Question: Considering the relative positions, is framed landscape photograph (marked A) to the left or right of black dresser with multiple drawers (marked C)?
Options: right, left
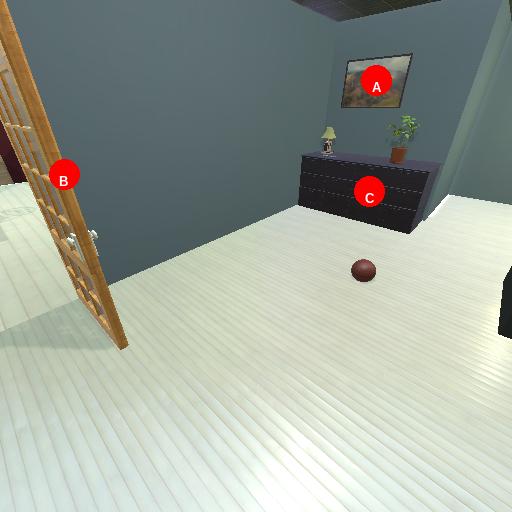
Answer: right